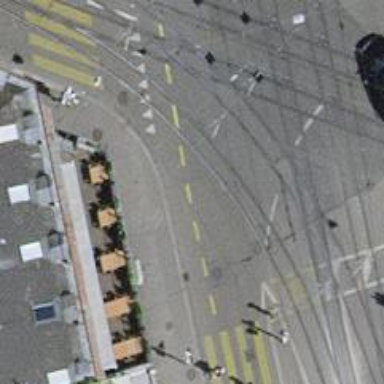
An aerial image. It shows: Tram railway siding with electrified contact line. There is one track in the siding.